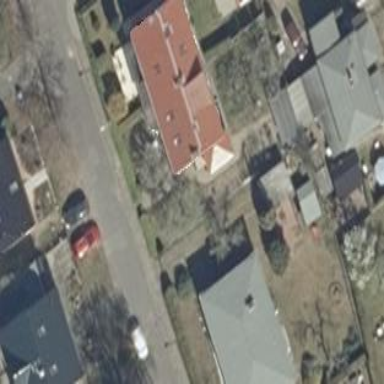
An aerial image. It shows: Detached building with gabled roof.